The image is the raw acceleration waveform (amplitude versus time) of a rotating-machine vibration signal. Classify the rotor condition as one of: normal, misalignment, unbalance, looseness.
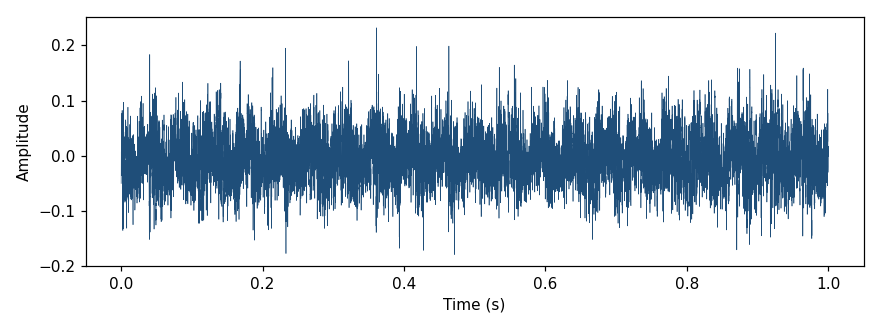
Answer: unbalance